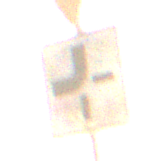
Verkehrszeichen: VerlaufVorfahrtsstrasse2
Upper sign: VorfahrtGewaehren
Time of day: SunriseSunset
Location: Outdoor (Nature)
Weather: PartlyCloudy
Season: NotSpecified
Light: Natural